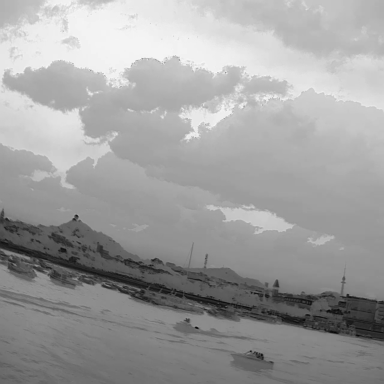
There are two canoes in the infrared image.